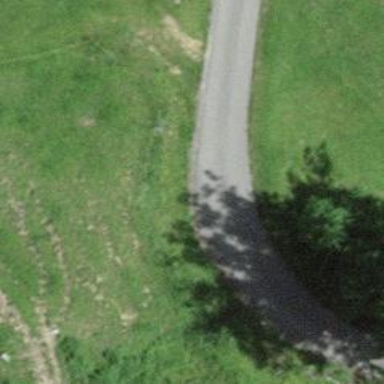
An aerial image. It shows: Well-maintained track road of grade 1.